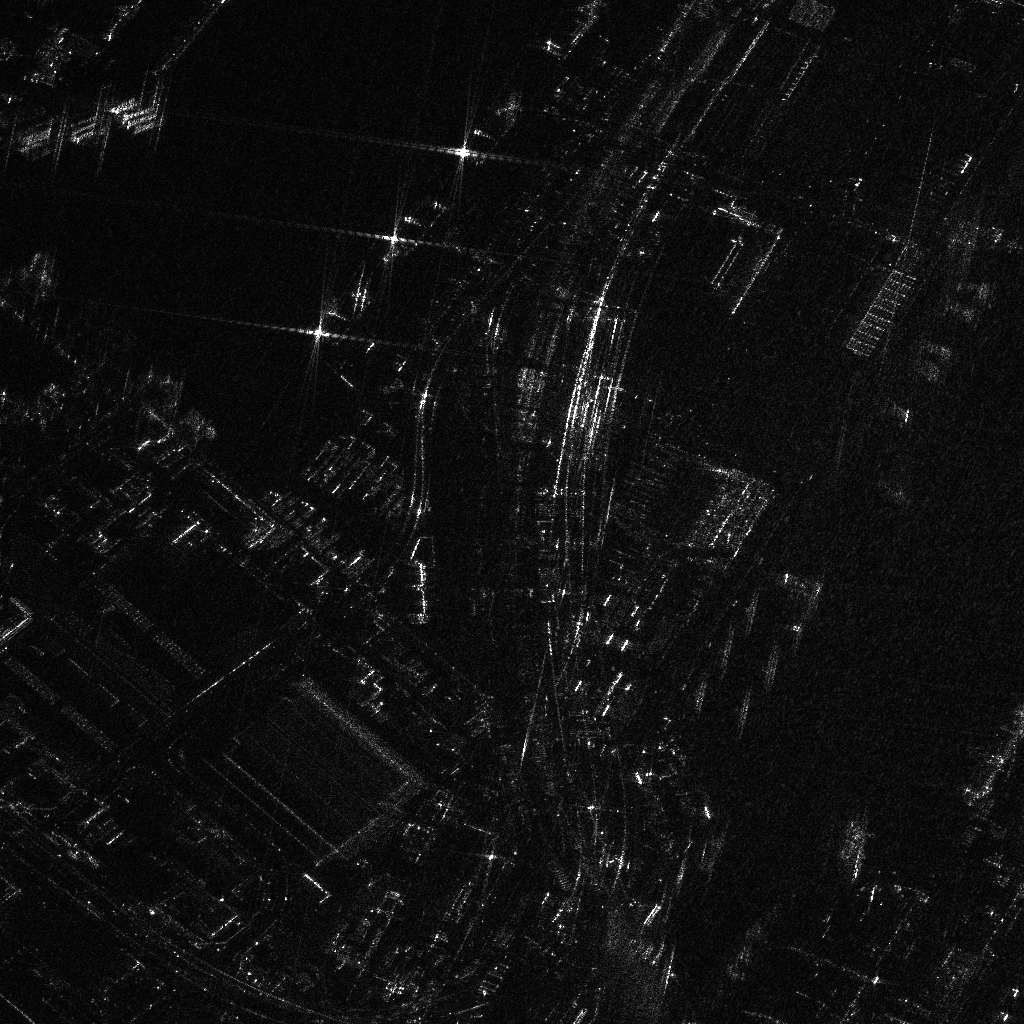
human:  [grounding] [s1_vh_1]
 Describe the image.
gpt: In the satellite image, there is  <ref>1 medium dredger </ref> <box>[[54, -1, 58, 6, 37]]</box> located at top,  <ref>2 large dredger </ref> <box>[[36, 19, 40, 28, 43], [46, 7, 49, 16, 39]]</box> located at top,  <ref>7 medium container </ref> <box>[[13, 10, 14, 14, 62], [11, 8, 12, 11, 62], [7, 10, 8, 14, 62], [7, 9, 8, 13, 62], [12, 8, 13, 12, 62], [13, 9, 14, 13, 62], [2, 11, 3, 15, 62]]</box> located at top left,  <ref>1 medium ore-oil </ref> <box>[[95, 67, 98, 80, 33]]</box> located at bottom right,  <ref>1 large dredger </ref> <box>[[30, 26, 35, 35, 43]]</box> located at center.